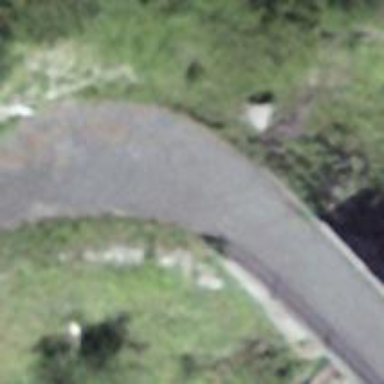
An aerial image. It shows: Track road with bridge.